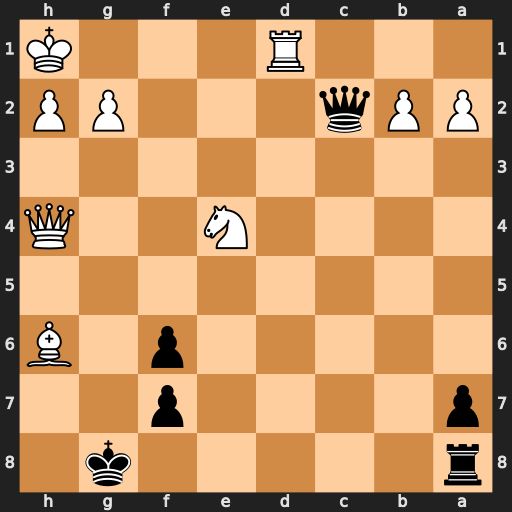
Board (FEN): r5k1/p4p2/5p1B/8/4N2Q/8/PPq3PP/3R3K
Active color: b
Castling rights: -
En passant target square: -
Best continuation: Qxd1+ Qe1 Qxe1#